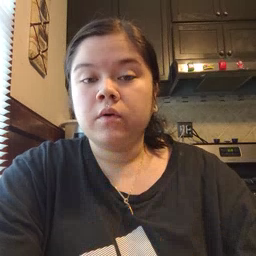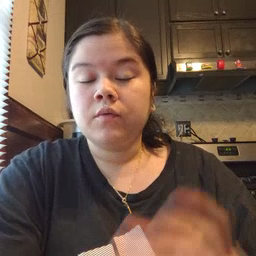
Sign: refrigerator